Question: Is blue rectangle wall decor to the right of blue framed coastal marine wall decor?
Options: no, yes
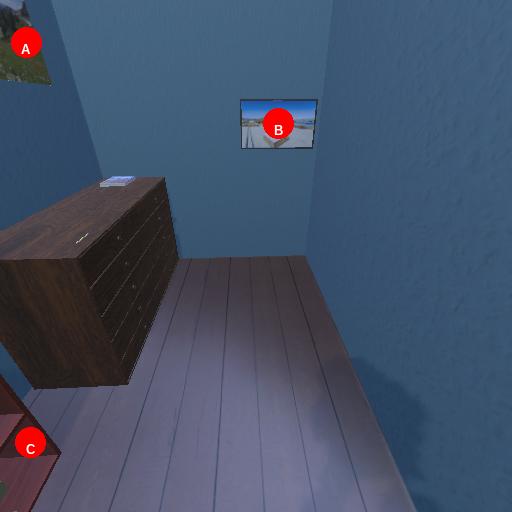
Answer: no